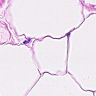
Metastatic tissue present: no